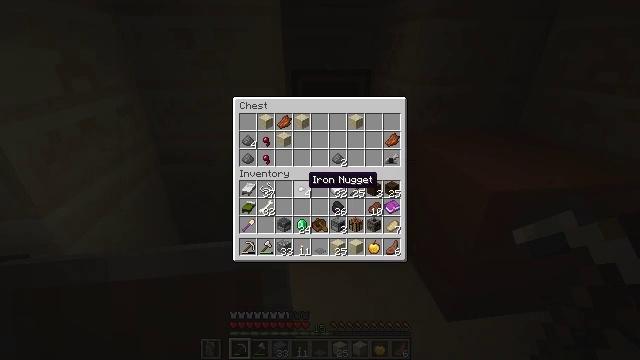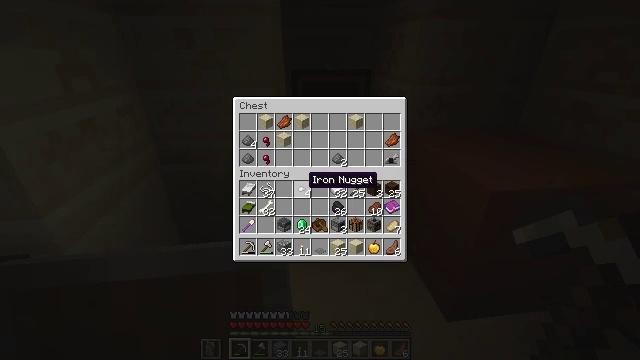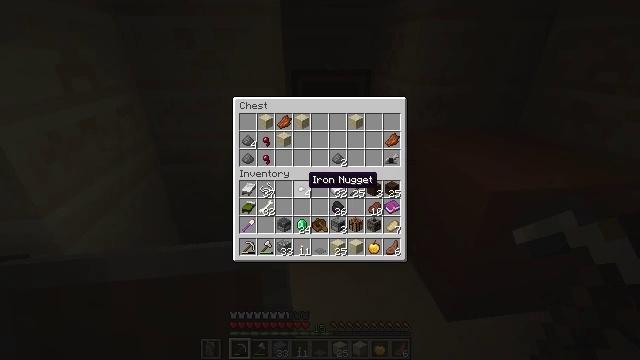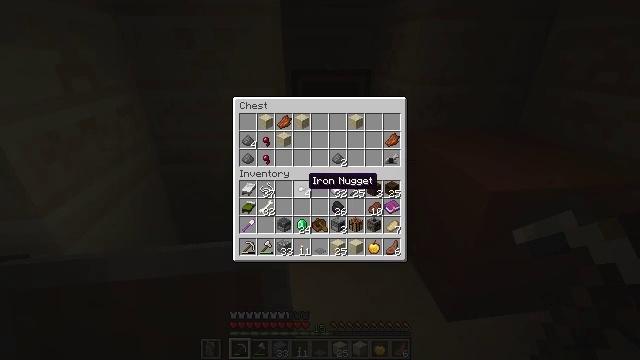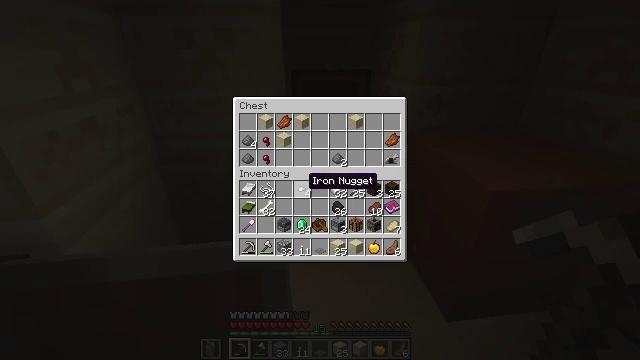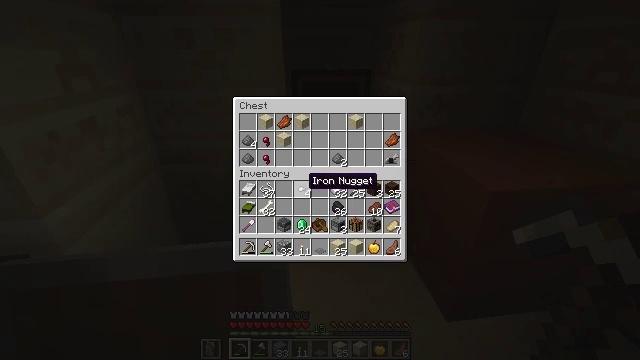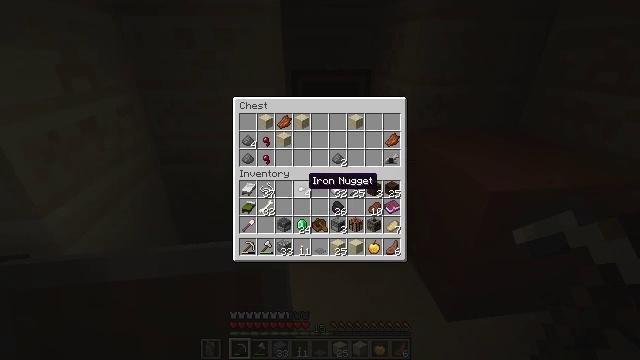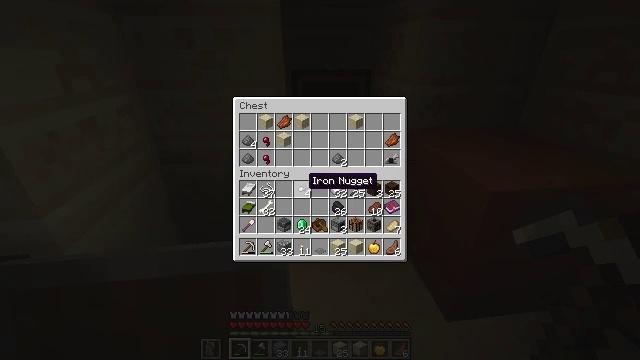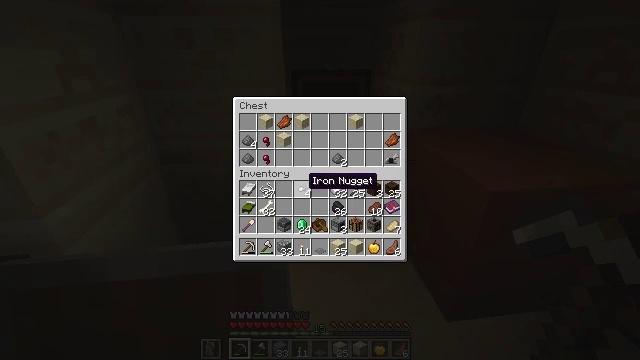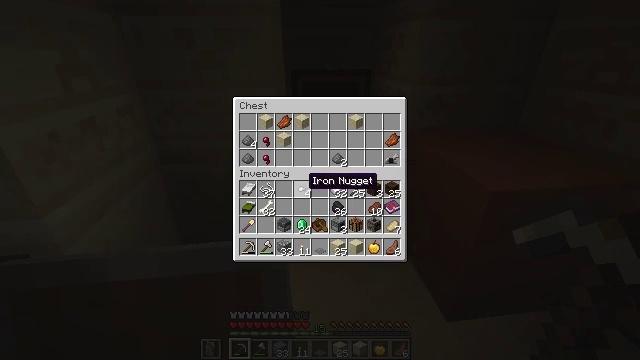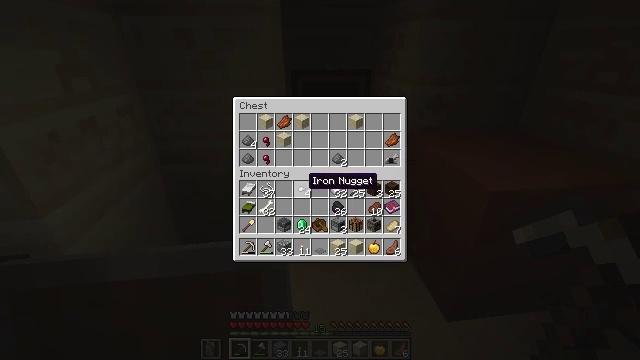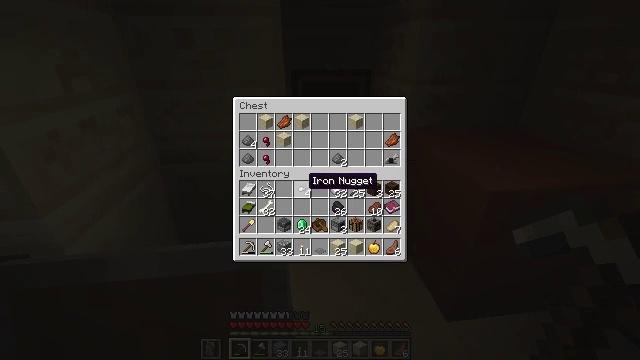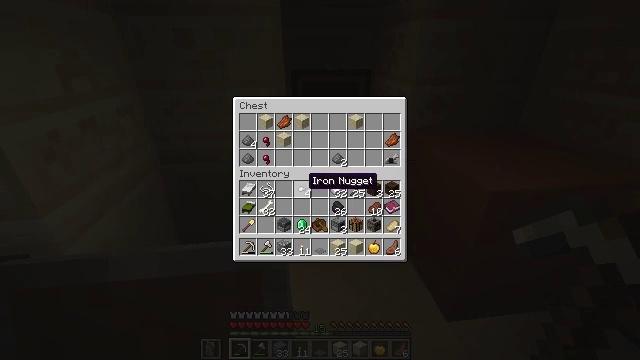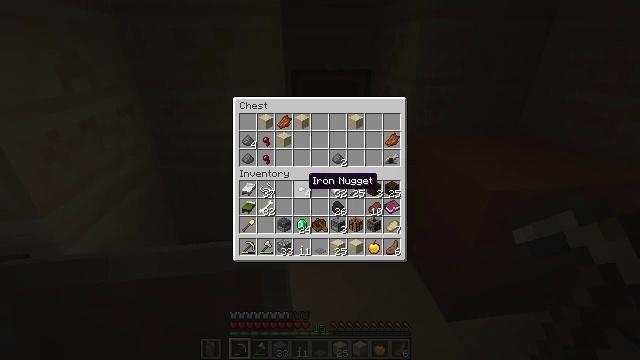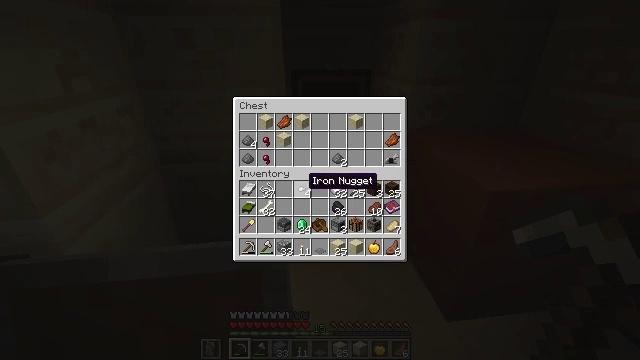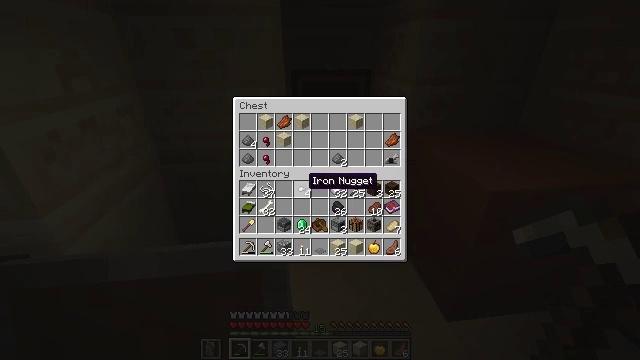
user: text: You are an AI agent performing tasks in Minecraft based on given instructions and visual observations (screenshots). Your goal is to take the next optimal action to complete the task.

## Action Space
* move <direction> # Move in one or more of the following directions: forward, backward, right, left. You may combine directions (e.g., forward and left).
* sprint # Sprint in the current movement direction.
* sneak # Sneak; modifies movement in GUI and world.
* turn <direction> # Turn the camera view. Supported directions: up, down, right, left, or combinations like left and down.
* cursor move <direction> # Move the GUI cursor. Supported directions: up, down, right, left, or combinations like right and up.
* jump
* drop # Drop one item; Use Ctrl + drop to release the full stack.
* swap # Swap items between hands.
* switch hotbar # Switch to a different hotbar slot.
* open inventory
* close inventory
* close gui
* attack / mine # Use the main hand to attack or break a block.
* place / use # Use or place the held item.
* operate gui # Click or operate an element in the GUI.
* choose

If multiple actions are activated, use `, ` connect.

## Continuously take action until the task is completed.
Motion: motion action
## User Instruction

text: Recycle the cut sandstone for building.
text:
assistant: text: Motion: no_op
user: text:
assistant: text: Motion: no_op
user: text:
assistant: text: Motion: no_op
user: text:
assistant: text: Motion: no_op
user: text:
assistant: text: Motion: no_op
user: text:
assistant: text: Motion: no_op
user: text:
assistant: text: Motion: no_op
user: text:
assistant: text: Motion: no_op
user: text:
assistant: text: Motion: no_op
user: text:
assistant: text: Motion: no_op
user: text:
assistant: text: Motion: no_op
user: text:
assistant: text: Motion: no_op
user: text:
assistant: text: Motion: no_op
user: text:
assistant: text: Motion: no_op
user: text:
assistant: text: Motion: no_op
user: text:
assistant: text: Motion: no_op
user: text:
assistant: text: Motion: no_op
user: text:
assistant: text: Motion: operate gui
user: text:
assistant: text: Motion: operate gui
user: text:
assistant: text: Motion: no_op
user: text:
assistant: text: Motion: no_op
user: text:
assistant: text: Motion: no_op
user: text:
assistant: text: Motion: no_op
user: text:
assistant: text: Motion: no_op
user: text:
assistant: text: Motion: no_op
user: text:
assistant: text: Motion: no_op
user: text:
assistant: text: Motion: no_op
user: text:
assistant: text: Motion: operate gui
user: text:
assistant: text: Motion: operate gui
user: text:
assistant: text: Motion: no_op